Question: This is a hex dump of a java class file, the magic number, minor_version, major_version and constant pool have been excluded.

I want to find the access flags of the class. If I understand correctly, the access flag will be the first values in this hex dump, as the preceding values have been excluded.
This gives me the values 04 and 21 as access flags. My problem is that these don't correspond to the access flag values (there is no 21). How do I interpret these values to access flags from the below table?
'''
ACC_PUBLIC 0x0001 Declared public; may be accessed from outside its package.
ACC_FINAL 0x0010 Declared final; no subclasses allowed.
ACC_SUPER 0x0020 Treat superclass methods specially when invoked by the invokespecial instruction.
ACC_INTERFACE 0x0200 Is an interface, not a class.
ACC_ABSTRACT 0x0400 Declared abstract; must not be instantiated.
ACC_SYNTHETIC 0x1000 Declared synthetic; not present in the source code.
ACC_ANNOTATION 0x2000 Declared as an annotation type.
ACC_ENUM 0x4000 Declared as an enum type.
'''
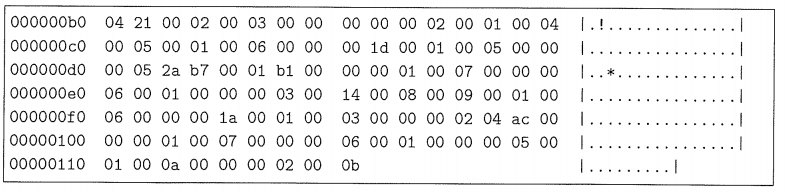
Answer: It's because all the <URL> to build the whole flag. Let's say if a class is:
- '0x0001'- '0x0400'
And the final flag will be
'''
0x0001|0x0400=0x0401
# expand them to do the or operation:
Public
|
v
<PHONE> <PHONE> <-- this is 0x0001
OR
<PHONE> <PHONE> <-- this is 0x0400
^
|
Abstract
=
<PHONE> <PHONE> <-- flag is 0x0401
'''
So according to the flag ('0x0421') of your class, the attribute should be:
- '0x0400'- '0x0020'- '0x0001'
Which will build a flag of '0x0421'.